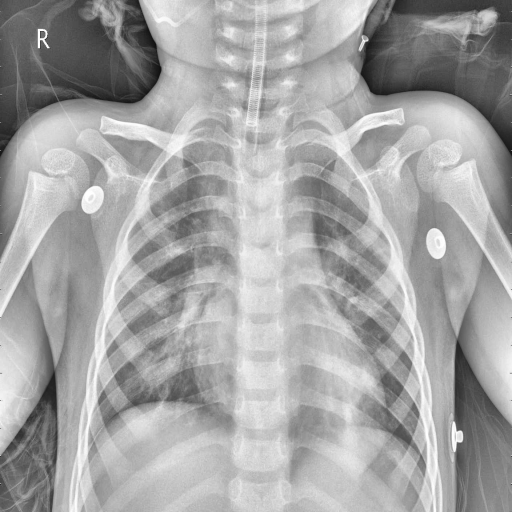
Finding: PNEUMONIA